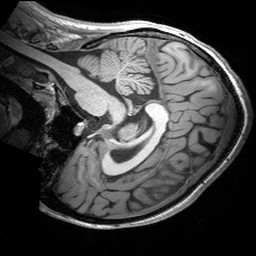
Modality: T1w
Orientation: sagittal
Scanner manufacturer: siemens
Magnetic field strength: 3 T
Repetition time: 2.53 s
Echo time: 0.00299 s